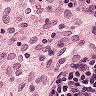
Metastatic tissue present: no